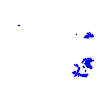
Particle: electron